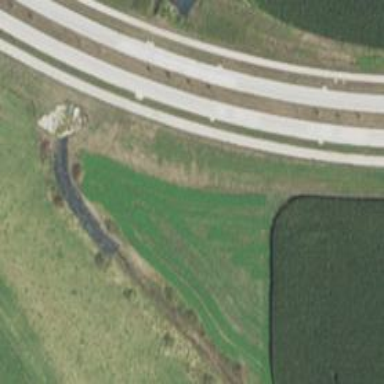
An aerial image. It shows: Cycleway.